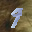
Label: 9